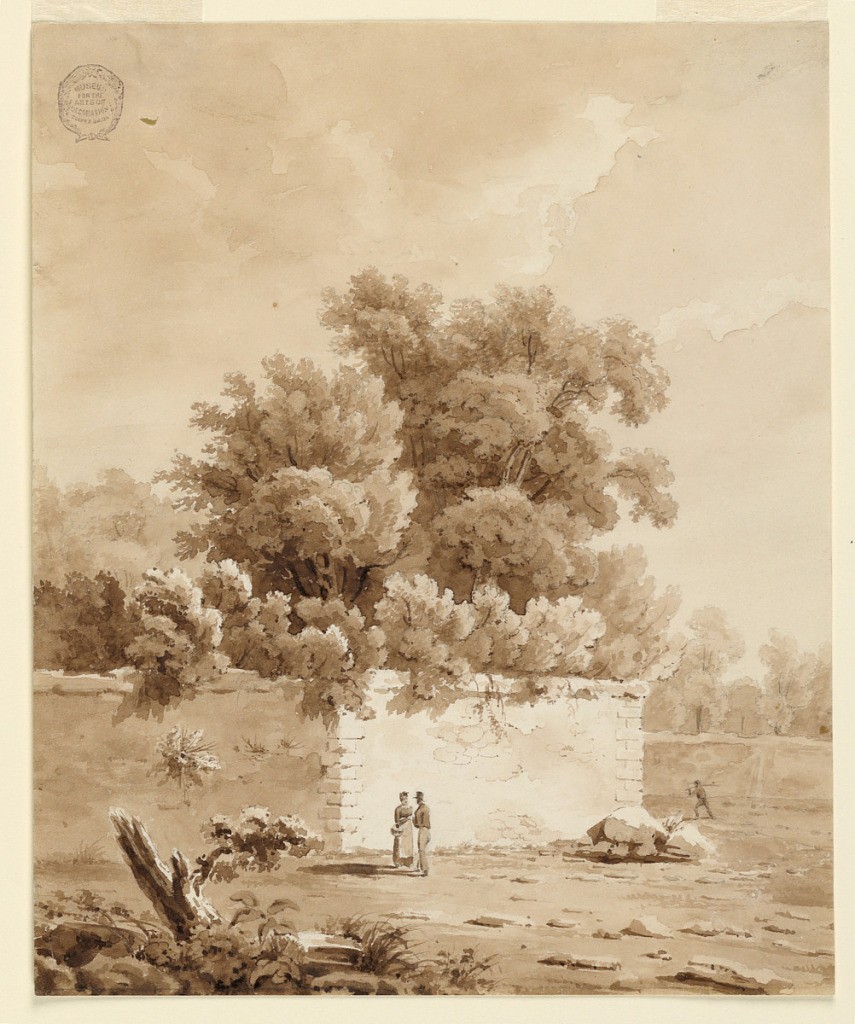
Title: In a Country Place
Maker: Charles Nicolas Ransonnette, French, 1793 - 1877
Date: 1793-1877
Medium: Graphite, brush and brown watercolor on paper
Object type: Drawing
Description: A man and a woman are shown speaking together, standing upon a road in front of a garden wall. Another man walks in the right middle distance on a road between this and the wall of another estate.